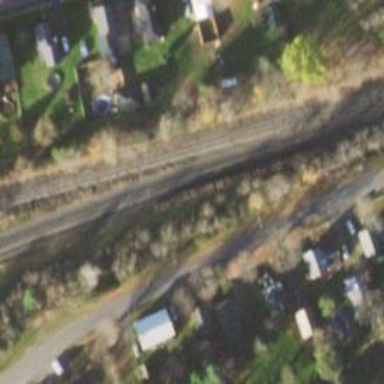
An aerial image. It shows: Railway track.